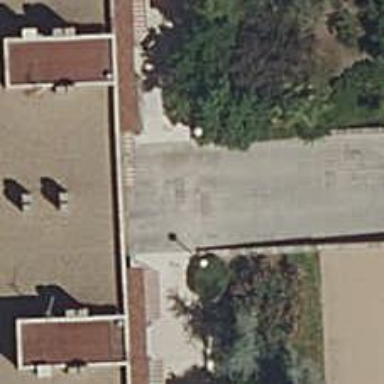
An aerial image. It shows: Driveway.